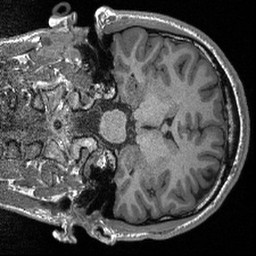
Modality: T1w
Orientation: coronal
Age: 24
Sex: male